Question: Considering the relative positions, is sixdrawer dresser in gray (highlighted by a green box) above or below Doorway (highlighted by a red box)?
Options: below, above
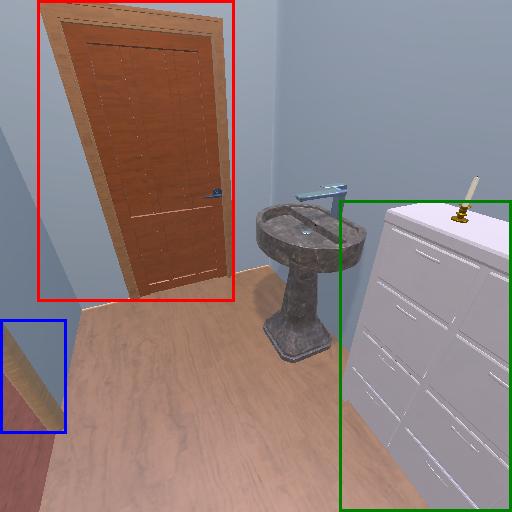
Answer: below